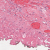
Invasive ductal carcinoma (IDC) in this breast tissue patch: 0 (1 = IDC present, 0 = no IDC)